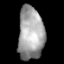
Tissue: lung
Cell type: Epithelial cells
Senescence score: 0.1534
Nuclear area (px): 1340
Mean DAPI intensity: 160.112